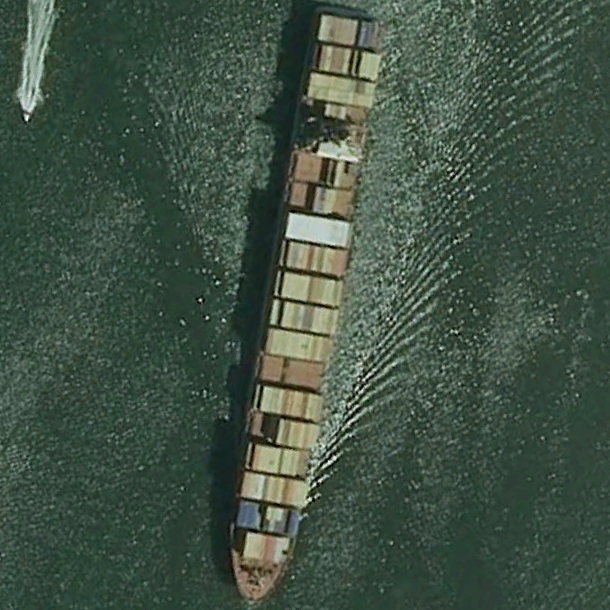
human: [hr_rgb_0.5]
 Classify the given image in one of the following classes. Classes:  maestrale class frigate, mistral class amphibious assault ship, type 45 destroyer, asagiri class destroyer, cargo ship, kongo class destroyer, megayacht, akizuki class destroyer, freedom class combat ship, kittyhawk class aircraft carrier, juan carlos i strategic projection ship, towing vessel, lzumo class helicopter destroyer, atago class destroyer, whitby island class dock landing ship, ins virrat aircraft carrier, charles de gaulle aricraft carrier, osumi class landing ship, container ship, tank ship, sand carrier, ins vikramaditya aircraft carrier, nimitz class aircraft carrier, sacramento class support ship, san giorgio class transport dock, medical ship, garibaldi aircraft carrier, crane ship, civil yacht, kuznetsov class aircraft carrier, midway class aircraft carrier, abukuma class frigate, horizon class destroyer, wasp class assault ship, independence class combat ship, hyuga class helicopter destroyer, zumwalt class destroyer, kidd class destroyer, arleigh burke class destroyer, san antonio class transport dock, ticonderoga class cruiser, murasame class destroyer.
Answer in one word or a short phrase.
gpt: Container ship